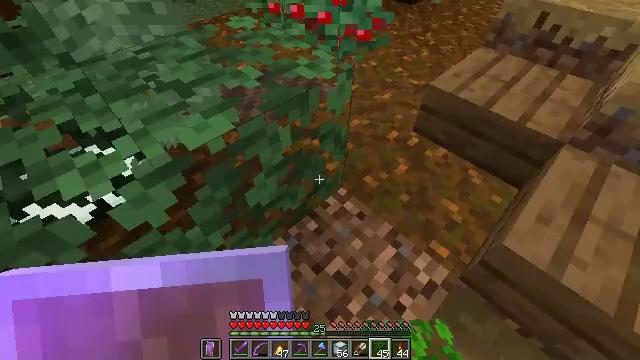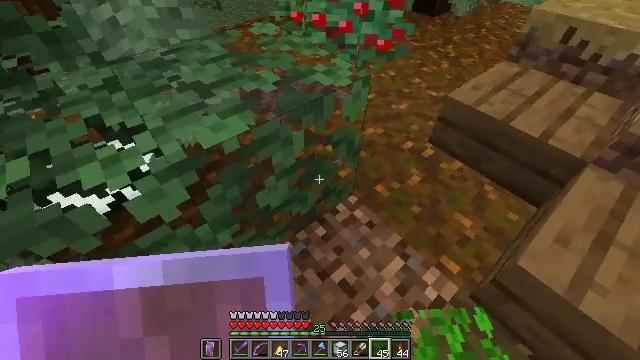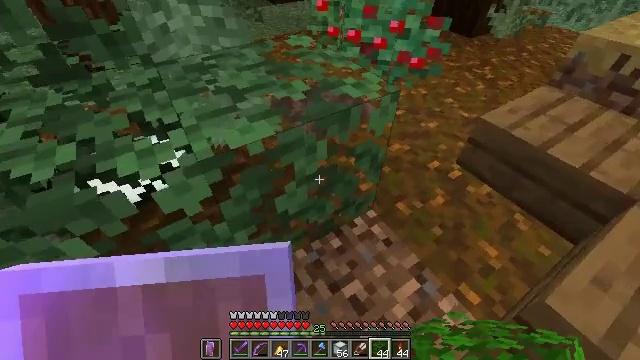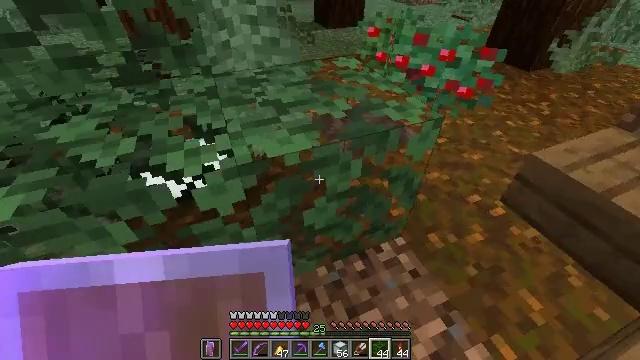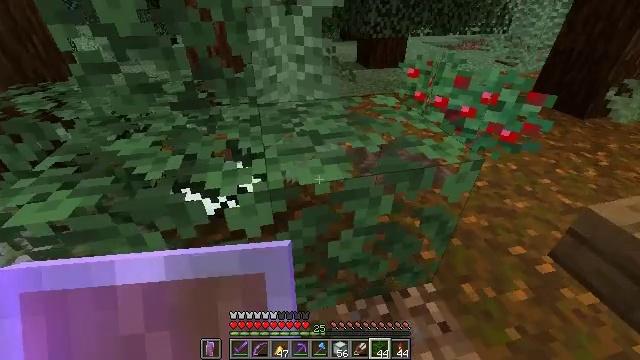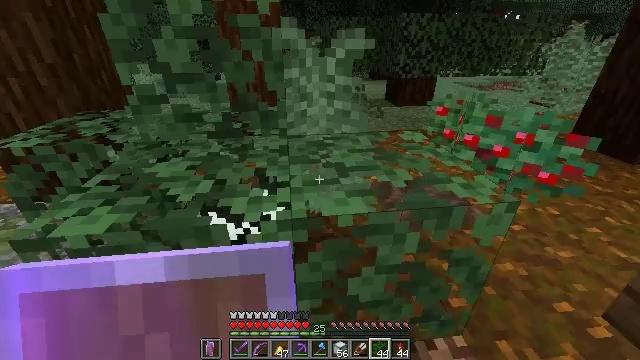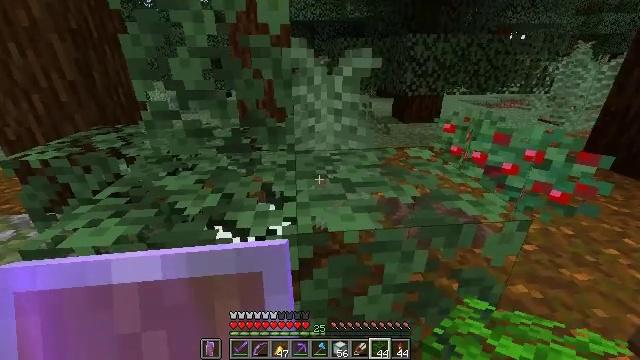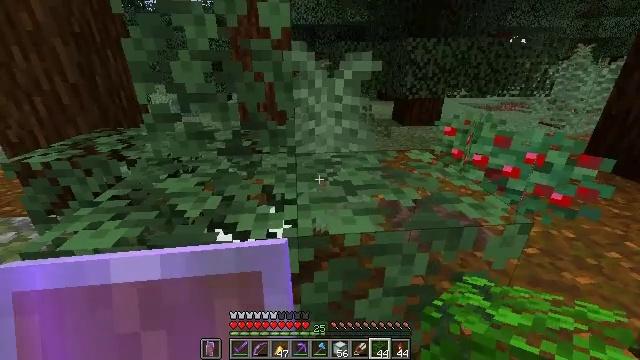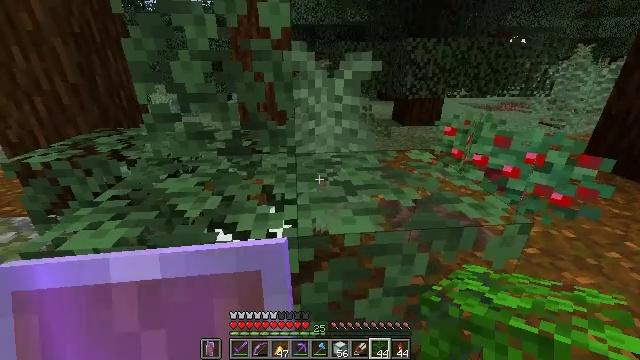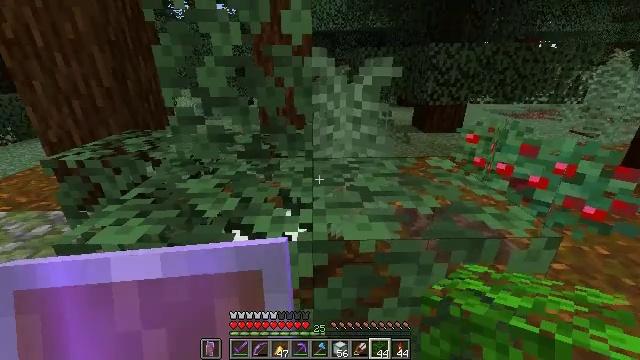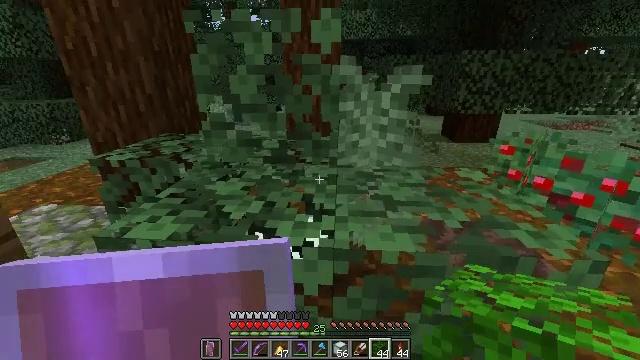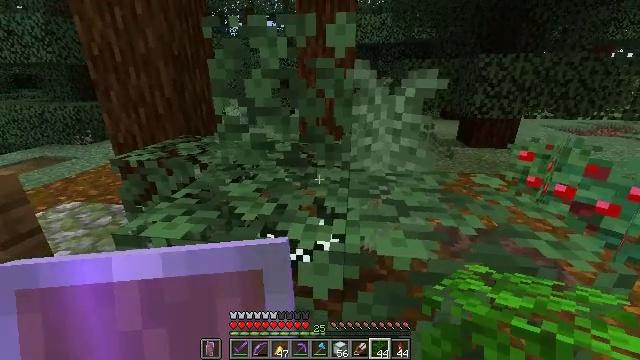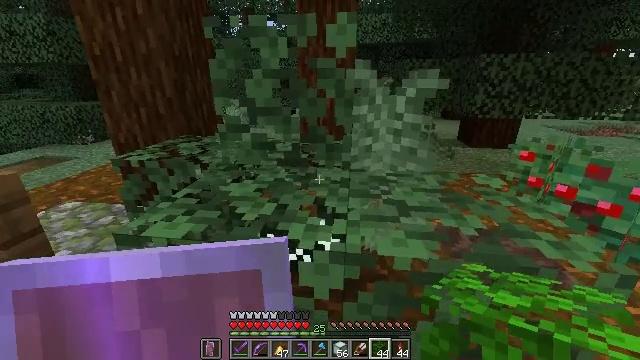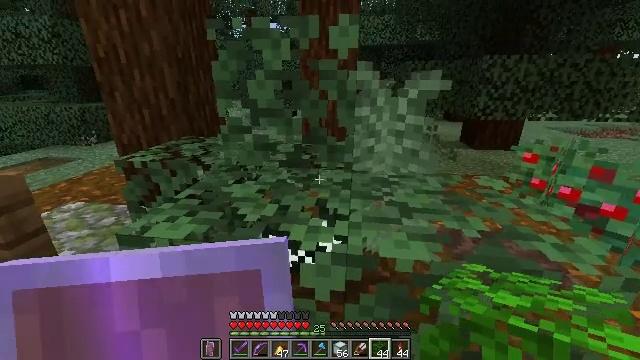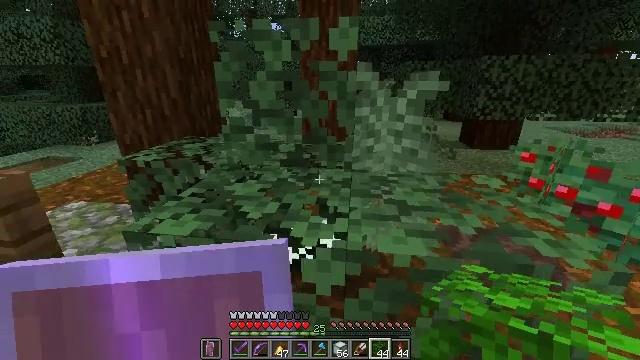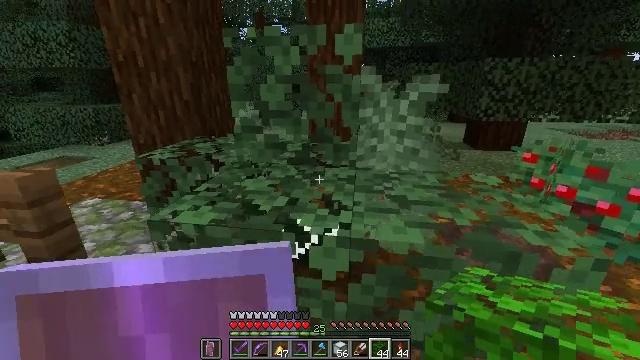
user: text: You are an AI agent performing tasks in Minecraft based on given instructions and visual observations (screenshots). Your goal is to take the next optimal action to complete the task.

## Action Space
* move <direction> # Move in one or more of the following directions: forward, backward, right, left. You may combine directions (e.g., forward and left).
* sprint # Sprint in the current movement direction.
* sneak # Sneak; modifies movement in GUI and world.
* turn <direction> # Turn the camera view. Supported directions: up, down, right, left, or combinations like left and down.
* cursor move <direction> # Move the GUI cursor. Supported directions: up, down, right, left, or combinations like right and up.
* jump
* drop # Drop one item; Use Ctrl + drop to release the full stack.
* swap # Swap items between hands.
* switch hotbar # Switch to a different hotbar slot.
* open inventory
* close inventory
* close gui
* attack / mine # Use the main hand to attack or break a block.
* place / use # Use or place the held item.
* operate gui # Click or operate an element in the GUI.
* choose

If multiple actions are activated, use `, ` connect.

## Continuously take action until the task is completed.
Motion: motion action
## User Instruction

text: Collect coarse dirt blocks.
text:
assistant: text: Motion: turn left and up
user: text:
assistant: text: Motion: turn left and up
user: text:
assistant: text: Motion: turn left and up
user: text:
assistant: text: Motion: turn left and up
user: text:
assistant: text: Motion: turn left and up
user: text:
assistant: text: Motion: turn left and up
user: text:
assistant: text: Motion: no_op
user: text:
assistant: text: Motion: no_op
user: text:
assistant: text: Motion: turn left and up
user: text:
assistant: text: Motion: turn left and up
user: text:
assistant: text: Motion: turn left
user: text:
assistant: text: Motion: no_op
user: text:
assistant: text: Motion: no_op
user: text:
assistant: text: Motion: move back
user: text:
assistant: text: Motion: move back, turn left
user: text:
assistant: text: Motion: move back, turn left and up
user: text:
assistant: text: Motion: move back, turn left and up
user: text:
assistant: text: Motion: move back and move left, turn left
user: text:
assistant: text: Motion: move back and move left
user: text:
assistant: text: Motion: move left, turn right
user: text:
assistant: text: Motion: move left, turn right
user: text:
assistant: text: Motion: move left
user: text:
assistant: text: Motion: move left
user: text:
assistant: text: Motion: move left
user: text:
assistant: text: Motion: move left, turn right
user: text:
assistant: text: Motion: move left, turn right
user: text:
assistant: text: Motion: move left, turn right
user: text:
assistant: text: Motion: move forward and move left
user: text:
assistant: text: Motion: move forward and move left
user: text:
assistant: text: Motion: move forward and move left, turn right